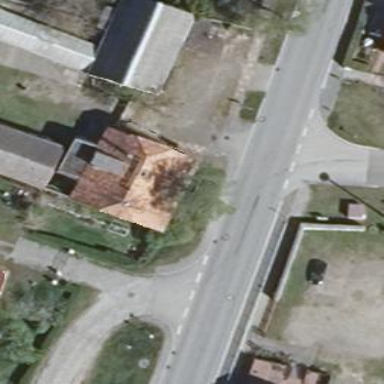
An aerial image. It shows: Building with half-hipped roof oriented across.